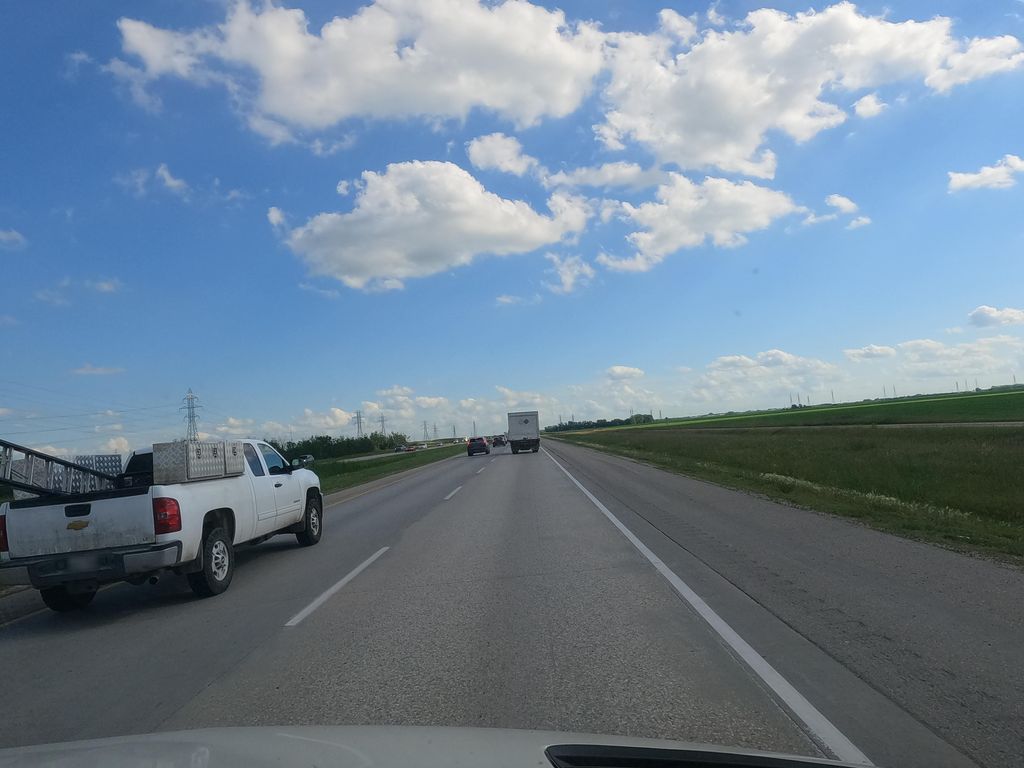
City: winnipeg